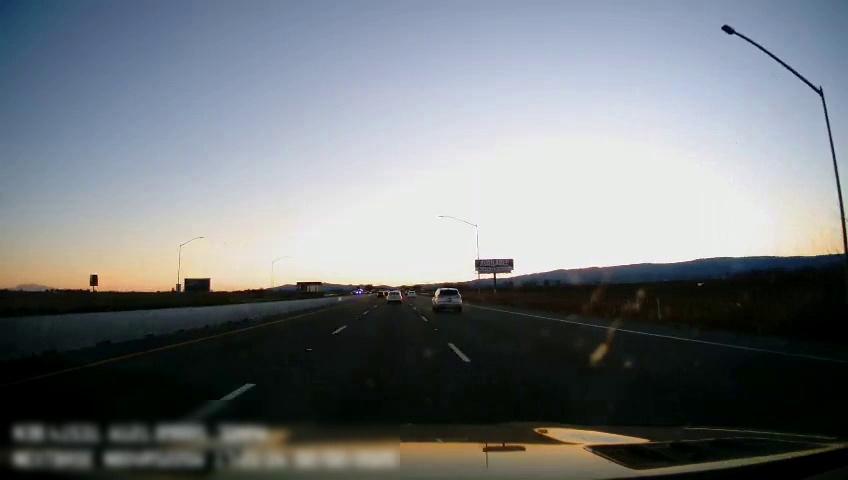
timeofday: Day
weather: Sunny
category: Drivable Space
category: Vehicles | Car
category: Vehicles | SUV
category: Lanes | Current Lane
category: Lanes | Current Lane
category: Lanes | Alternate Lane
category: Lanes | Alternate Lane
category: Traffic | Signs